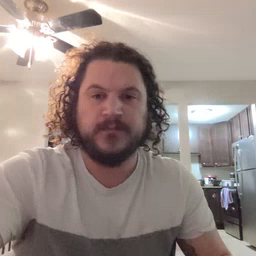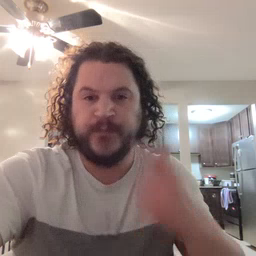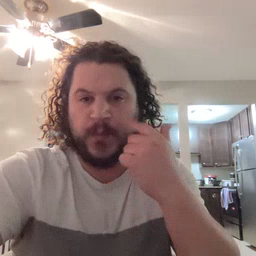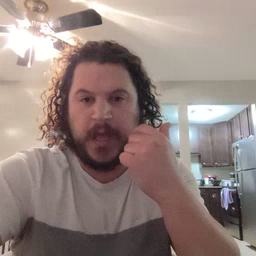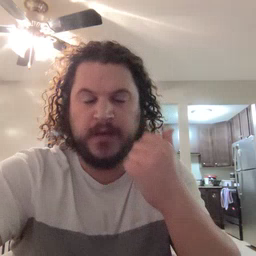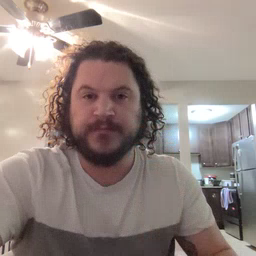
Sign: cry